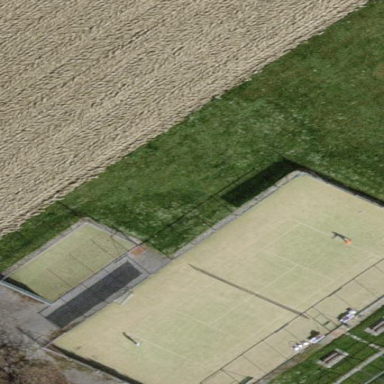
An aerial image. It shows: Tennis court on the leisure land pitch.